Brain MRI, t1w sequence, axial 2D slice.
Patient: age 50, sex M, weight 95 kg, height 1.95 m
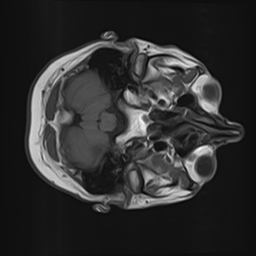